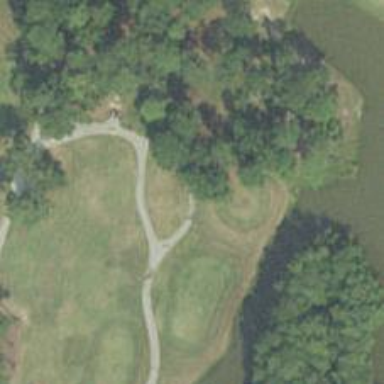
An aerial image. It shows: Path for golf carts.